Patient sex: F
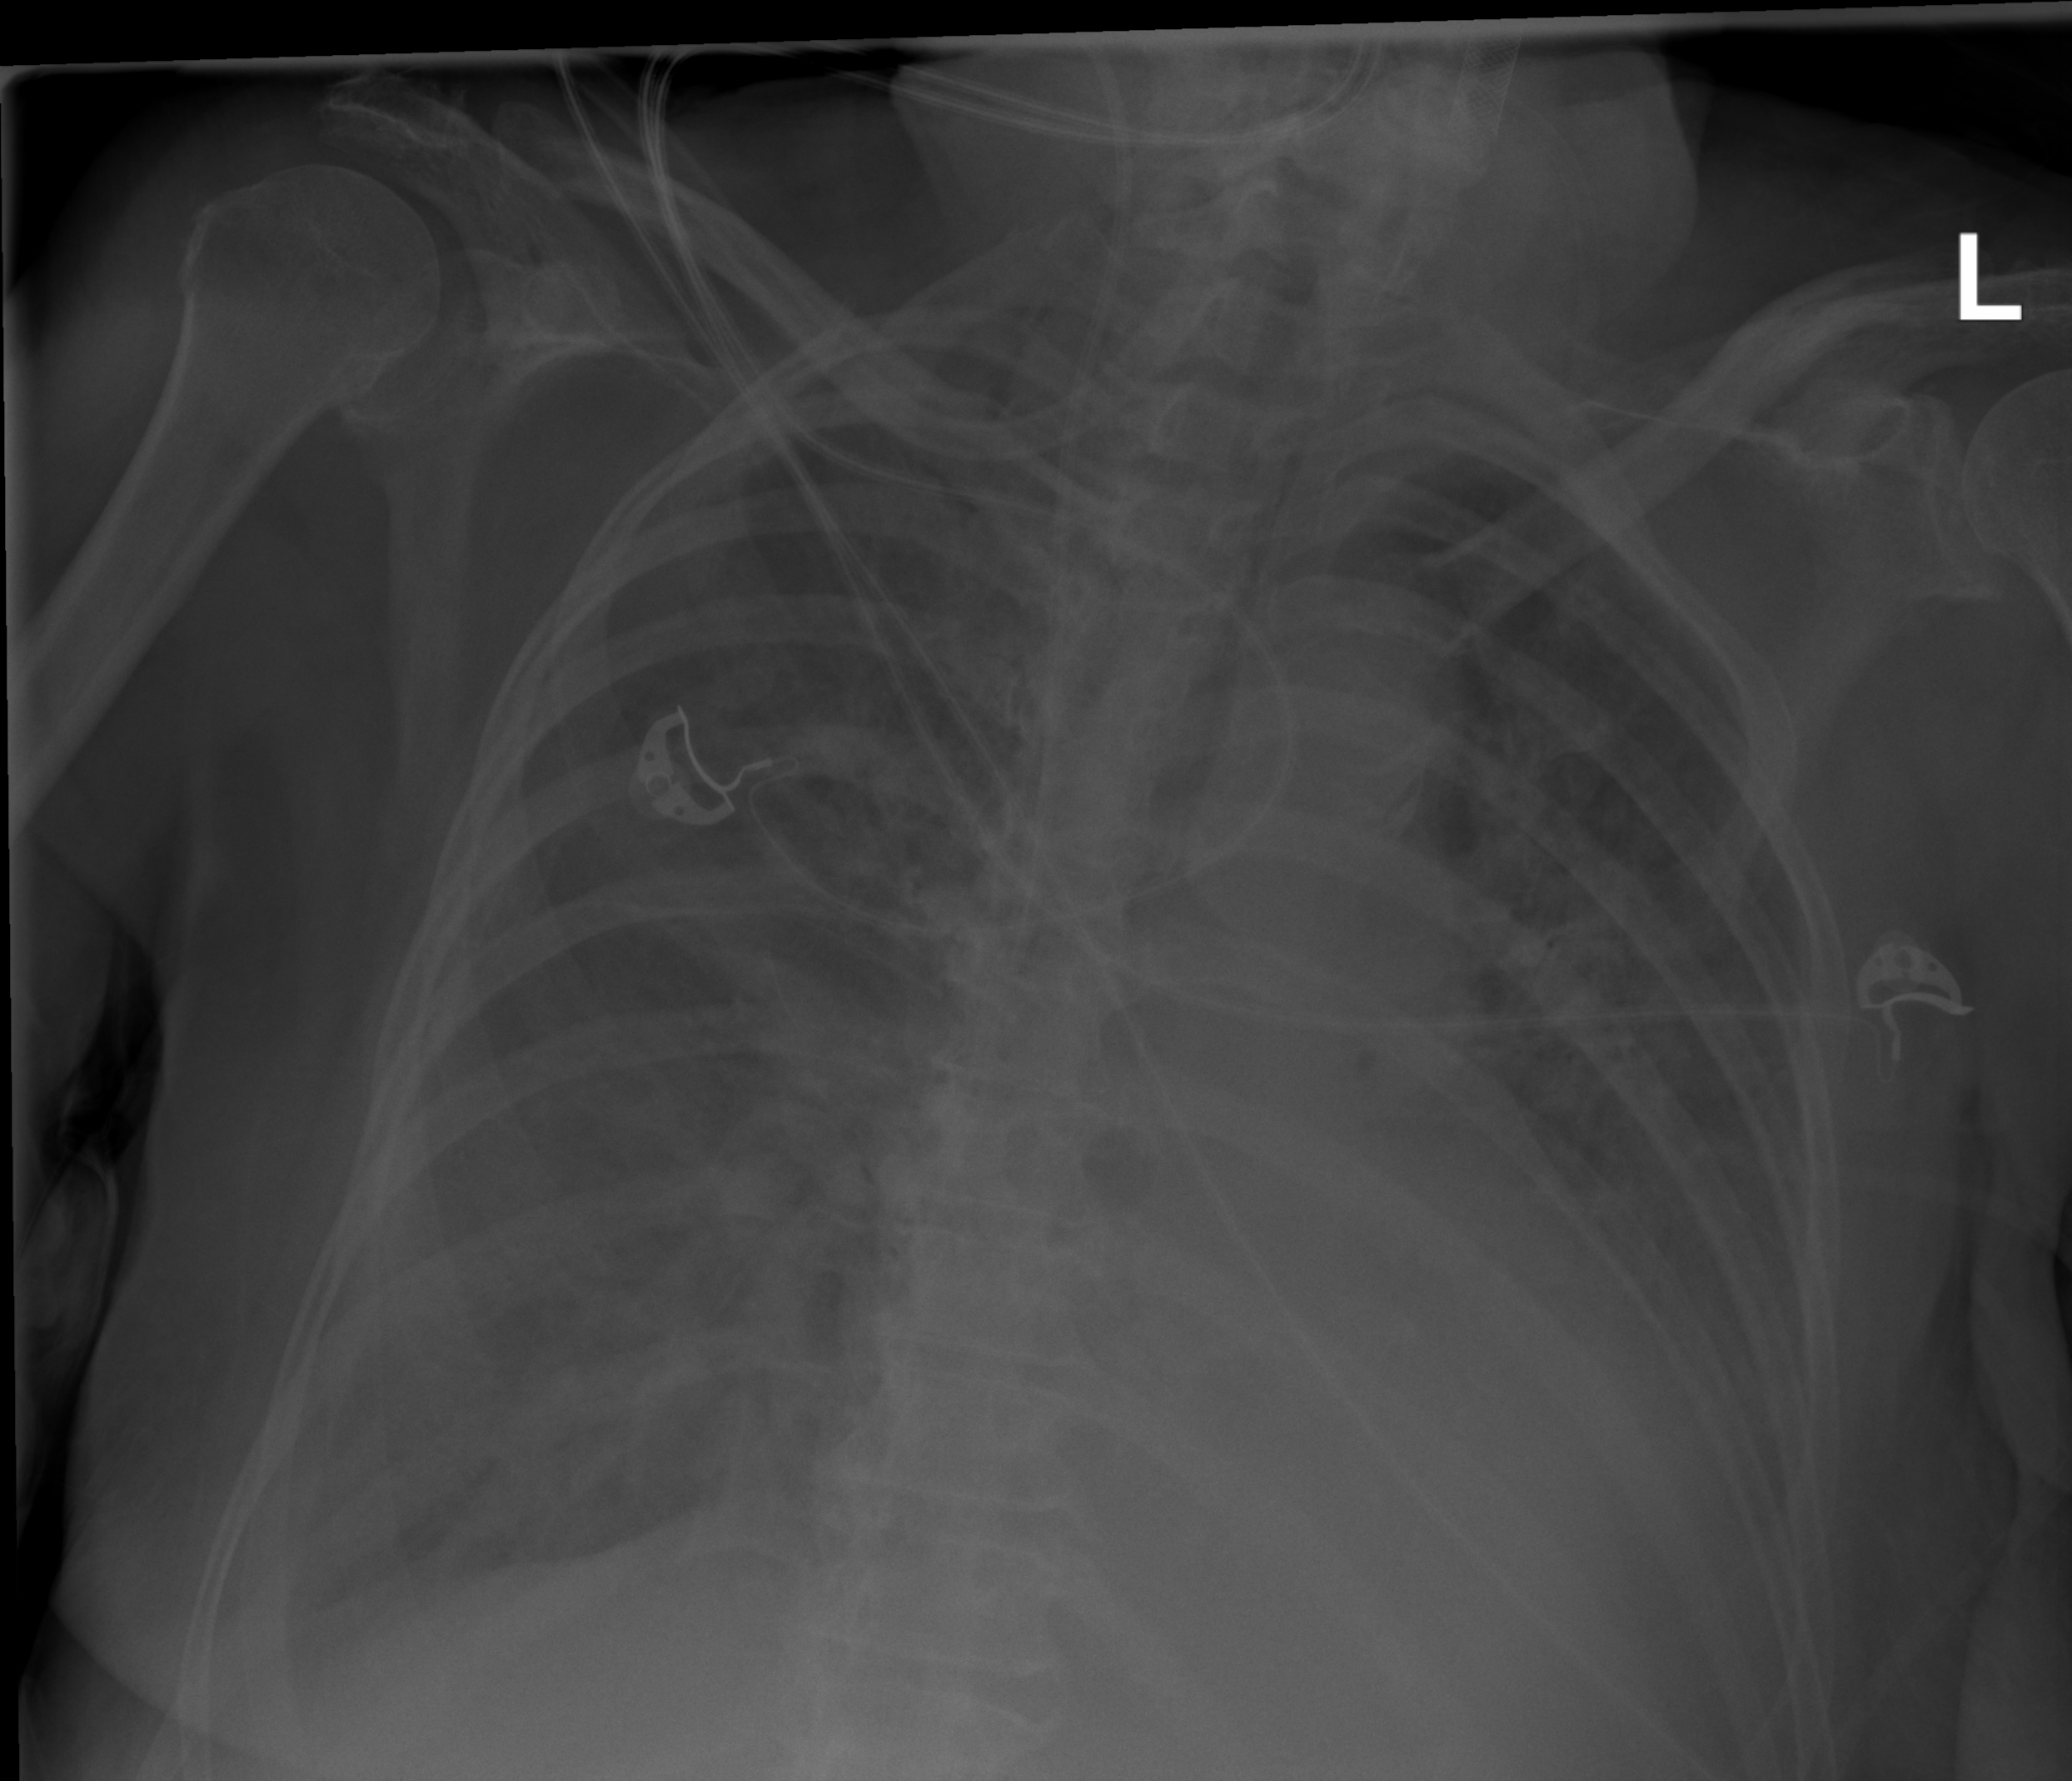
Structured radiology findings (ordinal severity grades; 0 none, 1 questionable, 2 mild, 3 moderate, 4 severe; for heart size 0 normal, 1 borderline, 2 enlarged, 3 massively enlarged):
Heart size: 2
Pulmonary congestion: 2
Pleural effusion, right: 3
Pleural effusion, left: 3
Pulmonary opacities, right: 2
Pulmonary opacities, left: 2
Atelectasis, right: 2
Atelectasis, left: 2